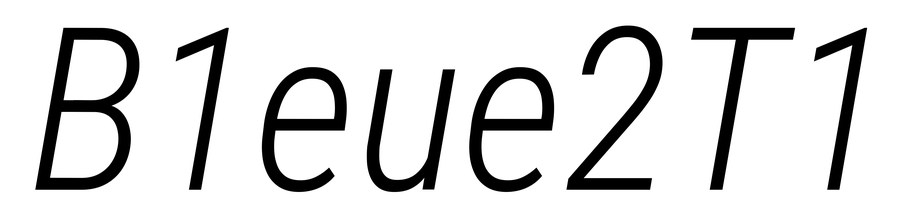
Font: Roboto-Italic_Condensed_Light_Italic